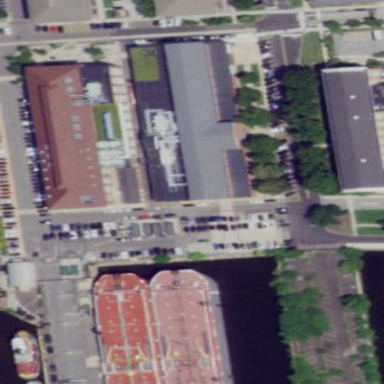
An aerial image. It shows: Building.